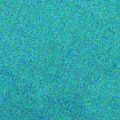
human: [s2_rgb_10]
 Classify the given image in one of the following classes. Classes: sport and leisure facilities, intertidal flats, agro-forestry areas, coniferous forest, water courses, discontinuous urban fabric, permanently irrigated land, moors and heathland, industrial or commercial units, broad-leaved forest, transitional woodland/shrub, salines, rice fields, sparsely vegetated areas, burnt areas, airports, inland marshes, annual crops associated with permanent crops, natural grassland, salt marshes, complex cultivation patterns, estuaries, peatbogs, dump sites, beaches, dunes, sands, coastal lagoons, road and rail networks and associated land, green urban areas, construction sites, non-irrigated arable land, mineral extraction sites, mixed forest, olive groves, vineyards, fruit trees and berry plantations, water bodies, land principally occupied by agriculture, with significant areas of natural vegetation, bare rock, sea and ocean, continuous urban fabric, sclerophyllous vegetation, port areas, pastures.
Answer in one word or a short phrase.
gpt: sea and ocean